Brain MRI, modality: hrT2
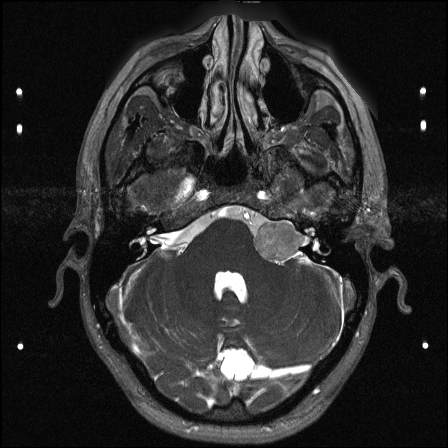